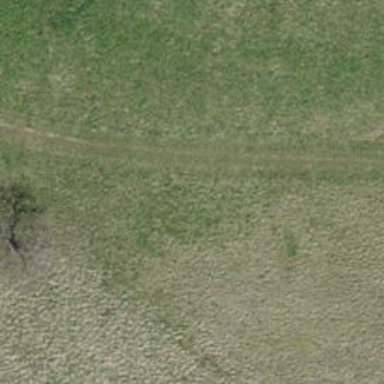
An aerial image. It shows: Track with grass surface categorized as grade4 tracktype.